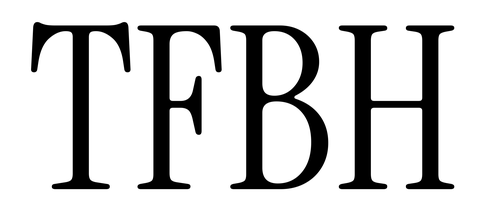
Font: InstrumentSerif-Regular